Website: bh-photo
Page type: store-pickup
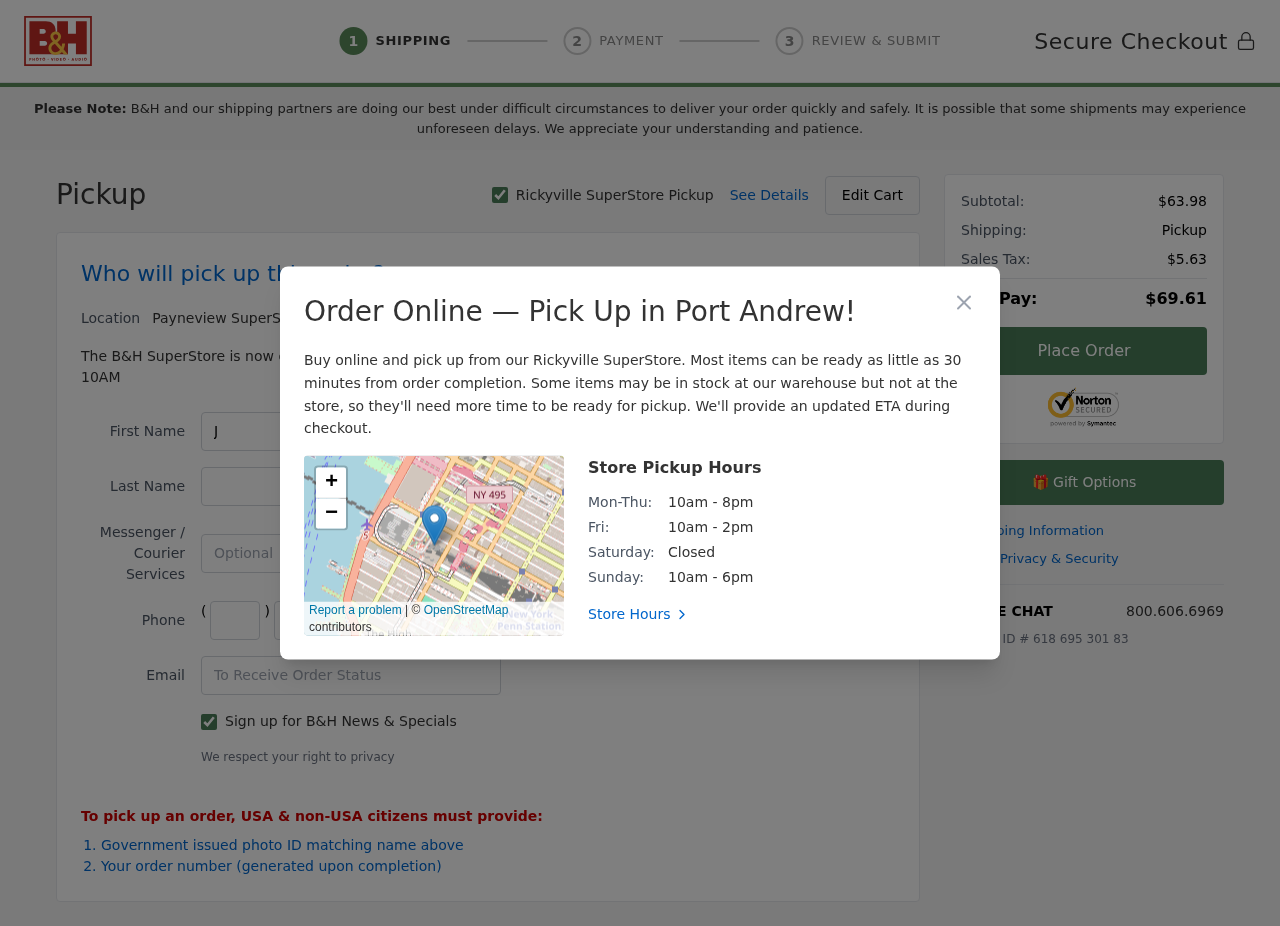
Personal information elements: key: PII_CITY
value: Rickyville
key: PII_CITY2
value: Payneview
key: PII_CITY3
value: Port Andrew
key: PII_EMAIL
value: jackson_valdez@yahoo.com
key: PII_FIRSTNAME
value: Jackson
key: PII_LASTNAME
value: Valdez
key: PII_PHONE_AREA
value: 676
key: PII_PHONE_PREFIX
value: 652
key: PII_PHONE_SUFFIX
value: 2983
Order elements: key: ORDER_SUBTOTAL
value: $63.98
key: ORDER_TAX
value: $5.63
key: ORDER_TOTAL
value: $69.61
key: ORDER_ID
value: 618 695 301 83